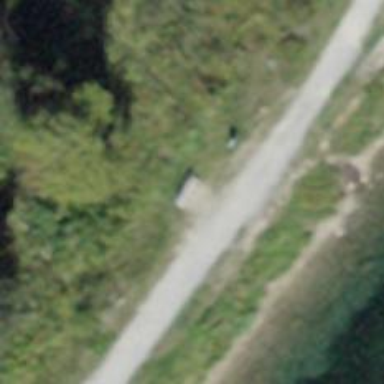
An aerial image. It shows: Bench for seating.